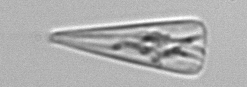
Label: Licmophora